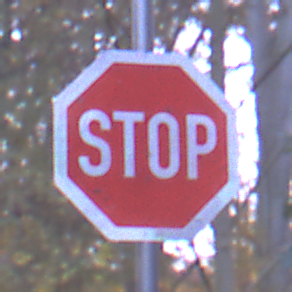
Verkehrszeichen: Stop
Umgebung: Outdoor, Suburban
Tageszeit: Night
Wetter: PartlyCloudy
Licht: Artificial
Jahreszeit: NotSpecified
Kontrast: LowContrast